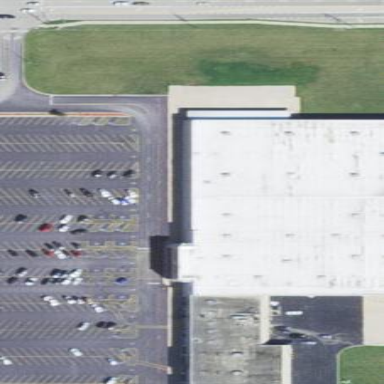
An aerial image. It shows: Retail building.